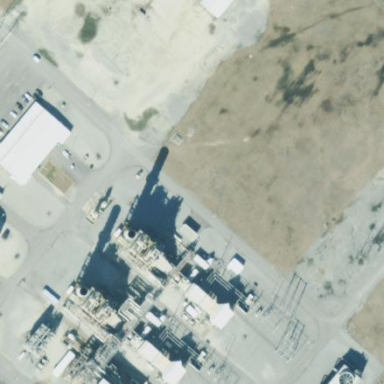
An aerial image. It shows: Industrial area with power plant.